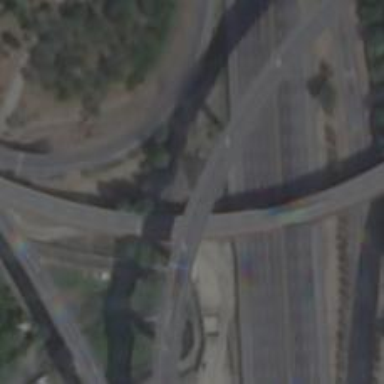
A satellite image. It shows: Motorway link.